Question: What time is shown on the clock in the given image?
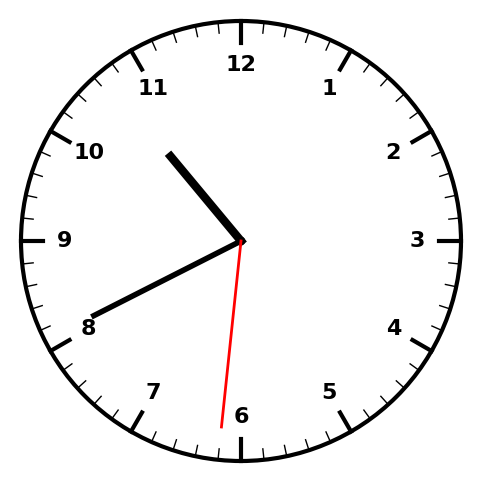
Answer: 10:40:31